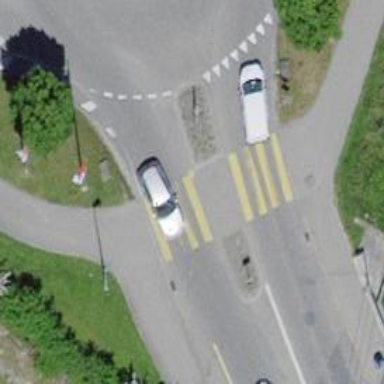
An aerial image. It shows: Secondary road with asphalt surface. It has cycle lane on both sides.